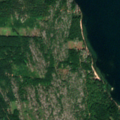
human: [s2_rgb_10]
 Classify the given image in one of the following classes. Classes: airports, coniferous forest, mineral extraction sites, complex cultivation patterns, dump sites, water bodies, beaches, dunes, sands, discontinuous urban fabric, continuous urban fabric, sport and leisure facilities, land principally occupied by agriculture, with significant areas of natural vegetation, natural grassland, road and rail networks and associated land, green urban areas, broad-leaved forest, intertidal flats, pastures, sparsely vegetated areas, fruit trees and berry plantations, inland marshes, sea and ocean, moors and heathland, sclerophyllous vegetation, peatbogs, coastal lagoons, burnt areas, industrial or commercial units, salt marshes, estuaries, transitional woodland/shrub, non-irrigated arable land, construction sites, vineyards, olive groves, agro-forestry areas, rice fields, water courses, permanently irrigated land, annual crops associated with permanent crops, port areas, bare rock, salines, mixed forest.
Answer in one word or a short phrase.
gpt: mixed forest, transitional woodland/shrub, sea and ocean